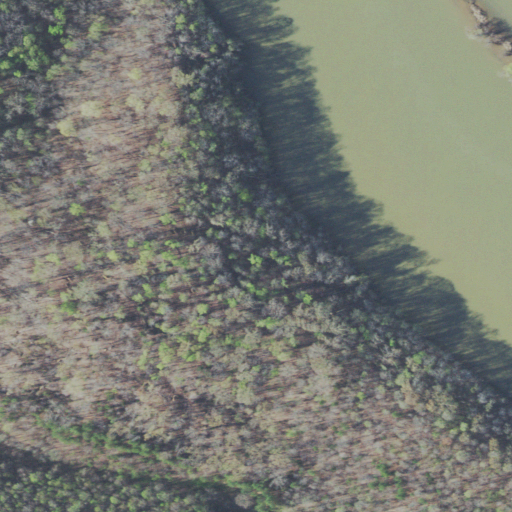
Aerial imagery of cliff(s) in Tennessee named Goodman Bluff containing deciduous forest, open water, grassland, herbaceous wetlands, and mixed forest